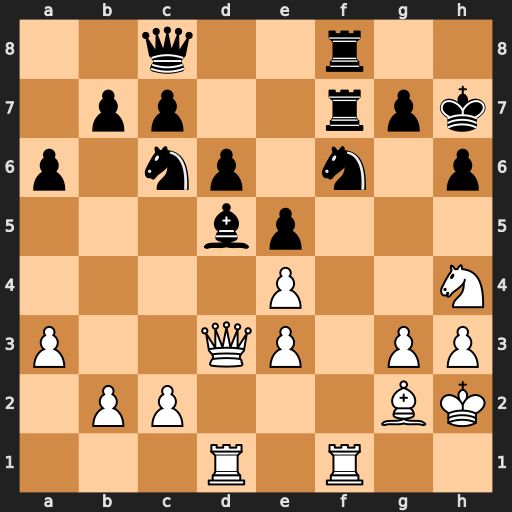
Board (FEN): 2q2r2/1pp2rpk/p1np1n1p/3bp3/4P2N/P2QP1PP/1PP3BK/3R1R2
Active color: w
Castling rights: -
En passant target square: -
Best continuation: exd5+ e4 Bxe4+